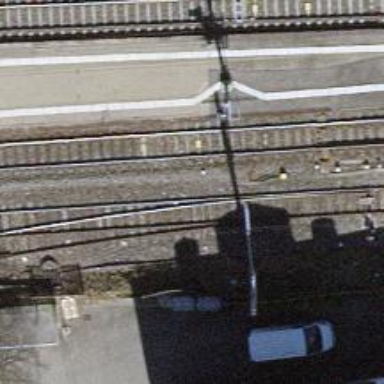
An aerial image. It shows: Railway signal.